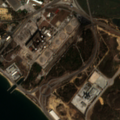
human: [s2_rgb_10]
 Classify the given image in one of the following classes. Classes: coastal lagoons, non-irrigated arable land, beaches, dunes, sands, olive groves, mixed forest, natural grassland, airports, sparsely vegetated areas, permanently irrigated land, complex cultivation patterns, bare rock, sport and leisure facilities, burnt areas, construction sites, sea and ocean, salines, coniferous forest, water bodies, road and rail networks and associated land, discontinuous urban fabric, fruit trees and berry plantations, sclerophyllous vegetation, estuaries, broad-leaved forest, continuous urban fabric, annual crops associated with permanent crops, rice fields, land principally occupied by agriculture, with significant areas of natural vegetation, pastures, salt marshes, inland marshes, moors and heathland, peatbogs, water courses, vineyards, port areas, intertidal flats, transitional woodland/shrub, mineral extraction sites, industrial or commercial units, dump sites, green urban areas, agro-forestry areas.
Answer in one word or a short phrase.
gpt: industrial or commercial units, land principally occupied by agriculture, with significant areas of natural vegetation, transitional woodland/shrub, salines, estuaries